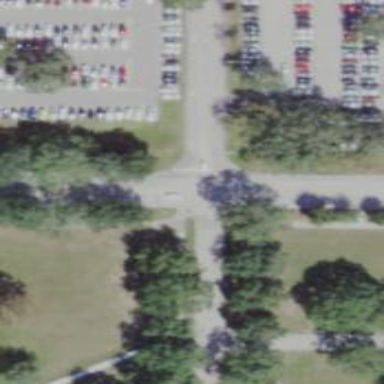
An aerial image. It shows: Uncontrolled crossing on the road.